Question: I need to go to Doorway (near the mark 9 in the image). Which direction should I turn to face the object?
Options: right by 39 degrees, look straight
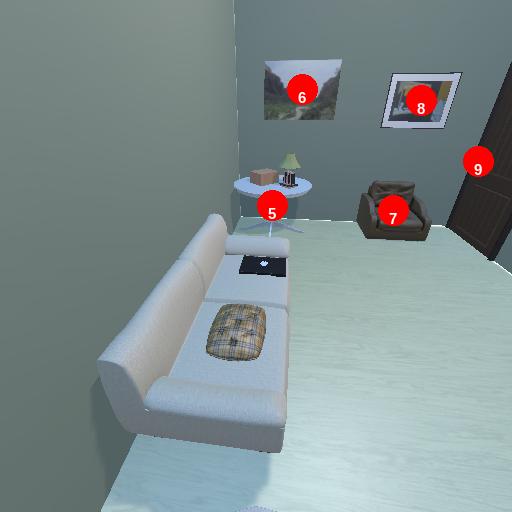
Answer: right by 39 degrees